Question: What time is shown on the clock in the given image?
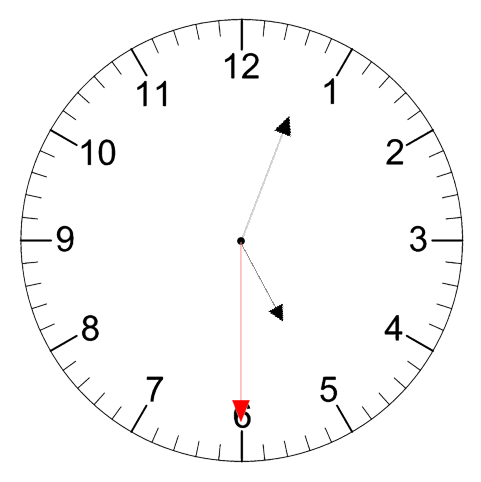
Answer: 05:03:30